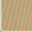
Piece: xx